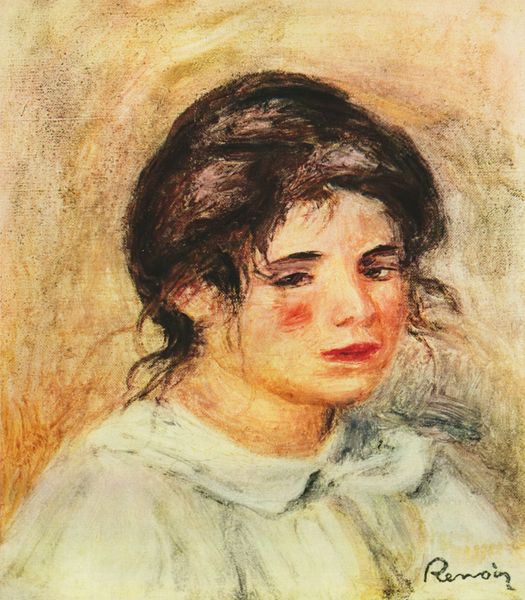
Titel: Porträt der Gabrielle
Künstler: Pierre Auguste Renoir
Standort: London
Institution: Collection Sir Kenneth Clark
Schlagwörter: blau, dunkel, gemälde, kopf, schatten, weiß, gelb, grün, impressionismus, mädchen, ocker, auguste renoir, braun, frankreich, frau, frisur, grau, haar, hell, hintergrund, kleid, kreide, licht, mund, nase, ohr, orange, pastell, profil, renoir, schwarz, stirn, zeichnung, blick, dame, rot, beige, expressionismus, mode, hemd, arm, augen, bluse, gesicht, inkarnat, kragen, mensch, trauer, bildnis, hals, portrait, porträt, signatur, öl, auge, gewand, haare, kind, augenbrauen, brustbild, kinn, lippe, lippen, locken, ohren, rosa, rouge, seide, traurig, dutt, wangen, wangenrot, graphik, linien, ausdruck, französisch, duktus, einfach, reflexe, brauen, büste, wange, augenbraue, auguste, dreiviertel, augenlider, strähne, nasenlöcher, braue, halbprofil, hintergund, schmerz, frauenportrait, müde, backe, bäckchen, augenbraun, schmale lippen, strähnen, august, franzose, impressionist, pastellkreide, rote wangen, pastelle, kreidezeichnung, august renoir, jean, betrübt, saeulen, pastoser farbauftrag, zerzaust, portärt, schmollen, weisse bluse, bubikragen, frsu, pierre auguste renoir, kregane, kregen, schmolen